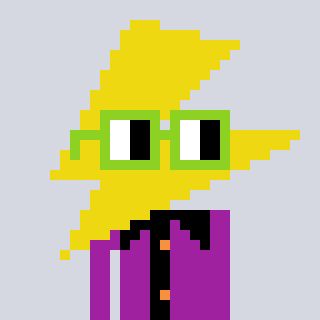
a pixel art character with square light green glasses, a lightning bolt-shaped head and a magenta-colored body on a cool background